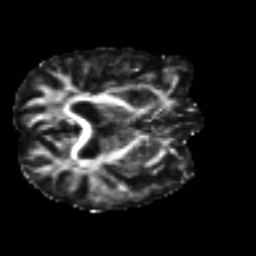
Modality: FA
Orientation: axial
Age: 47
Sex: female
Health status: ill
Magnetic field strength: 3 T
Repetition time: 8.4 s
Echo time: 0.0926 s